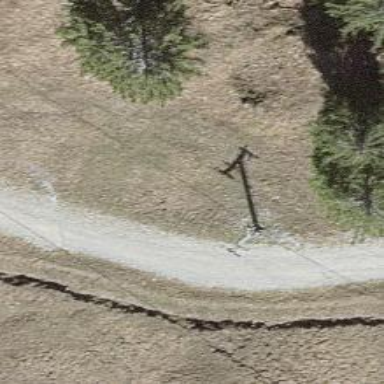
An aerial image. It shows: Pylon for aerialway.